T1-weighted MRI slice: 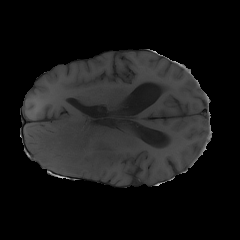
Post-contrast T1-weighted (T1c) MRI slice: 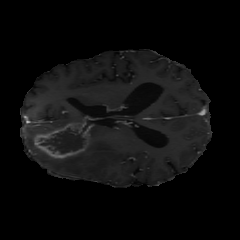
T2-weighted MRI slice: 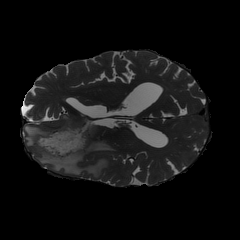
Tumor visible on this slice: yes